Question: I have a table with all entries for employees. I need to get all the working hours and the entry and exit time of the user in one record.
The table is like this:

How can I do that and also in case there is some missing entries or exit. Like one employee will have entry with no exit in some odd cases.
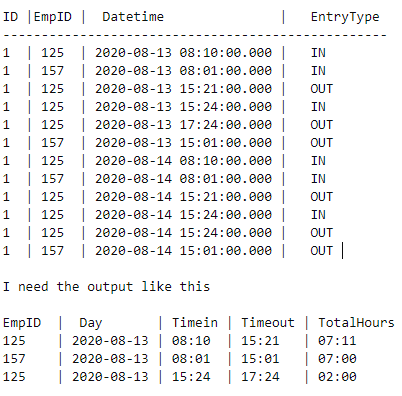
Answer: This adds LEAD entrytype to make sure there is a corresponding OUT row. Also, it divides the date difference in minutes by 60.0 (added decimal)
'''
select t.empId EmpID, cast(datetime as date) [Day], datetime [Timein], next_datetime [Timeout],
datediff(mi, datetime, next_datetime)/60.0 TotalHours
from (select t.*,
lead(datetime) over (partition by empid order by datetime) as next_datetime,
lead(entrytype) over (partition by empid order by datetime) as next_entrytype
from t
) t
where entrytype = 'IN'
and next_entrytype='Out';
'''